Aerial crown-view tile of a tropical tree (Barro Colorado Island, Panama), acquired 20250715:
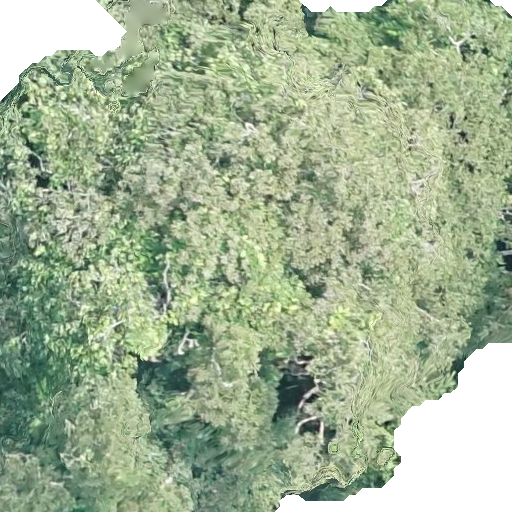
Species: Dipteryx oleifera
GBIF accepted scientific name: Dipteryx oleifera
Crown area: 463.695 m²